Question: I would like to underline my links with some kind of dotted gradient from 100% opacity to 0%. I made a screen of what I should look like:

I would do sth like
'''
a {
border-bottom: 2px dotted #007acc;
}
'''
but there is no gradient to 0 opacity and the space between the single dots is way too small.
Another question regarding this problem: I have some :before content (the '+') and I don't want the border-bottom to hit that content, as you can see.
Is this even possible or do I have to use a png background?
Jquery would be ok too.
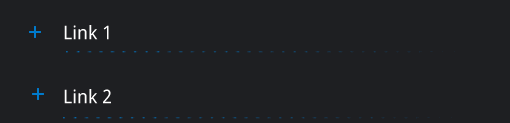
Answer: Here's a quick example. Don't know if it fits your needs.
'''
body{
background:#111;
}
ul{
padding:0;
margin:0;
}
li{
margin-left:20px;
width:200px;
list-style:none;
border-bottom:dotted 2px #99f;
color:#99f;
position:relative;
}
li:before{
content:'+';
position:absolute;
left:-15px;
}
li:after{
content:'';
position:absolute;
height:2px;
width:100%;
top:100%;
background:red;
left:0;
background: -moz-linear-gradient(left, rgba(17,17,17,0) 0%, rgba(17,17,17,1) 100%); /* FF3.6+ */
background: -webkit-gradient(linear, left top, right top, color-stop(0%,rgba(17,17,17,0)), color-stop(100%,rgba(17,17,17,1))); /* Chrome,Safari4+ */
background: -webkit-linear-gradient(left, rgba(17,17,17,0) 0%,rgba(17,17,17,1) 100%); /* Chrome10+,Safari5.1+ */
background: -o-linear-gradient(left, rgba(17,17,17,0) 0%,rgba(17,17,17,1) 100%); /* Opera 11.10+ */
background: -ms-linear-gradient(left, rgba(17,17,17,0) 0%,rgba(17,17,17,1) 100%); /* IE10+ */
background: linear-gradient(to right, rgba(17,17,17,0) 0%,rgba(17,17,17,1) 100%); /* W3C */
filter: progid:DXImageTransform.Microsoft.gradient( startColorstr='#<PHONE>', endColorstr='#111111',GradientType=1 ); /* IE6-9 */
}
'''
<URL>
Handy cross browser gradient generator: <URL>